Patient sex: M
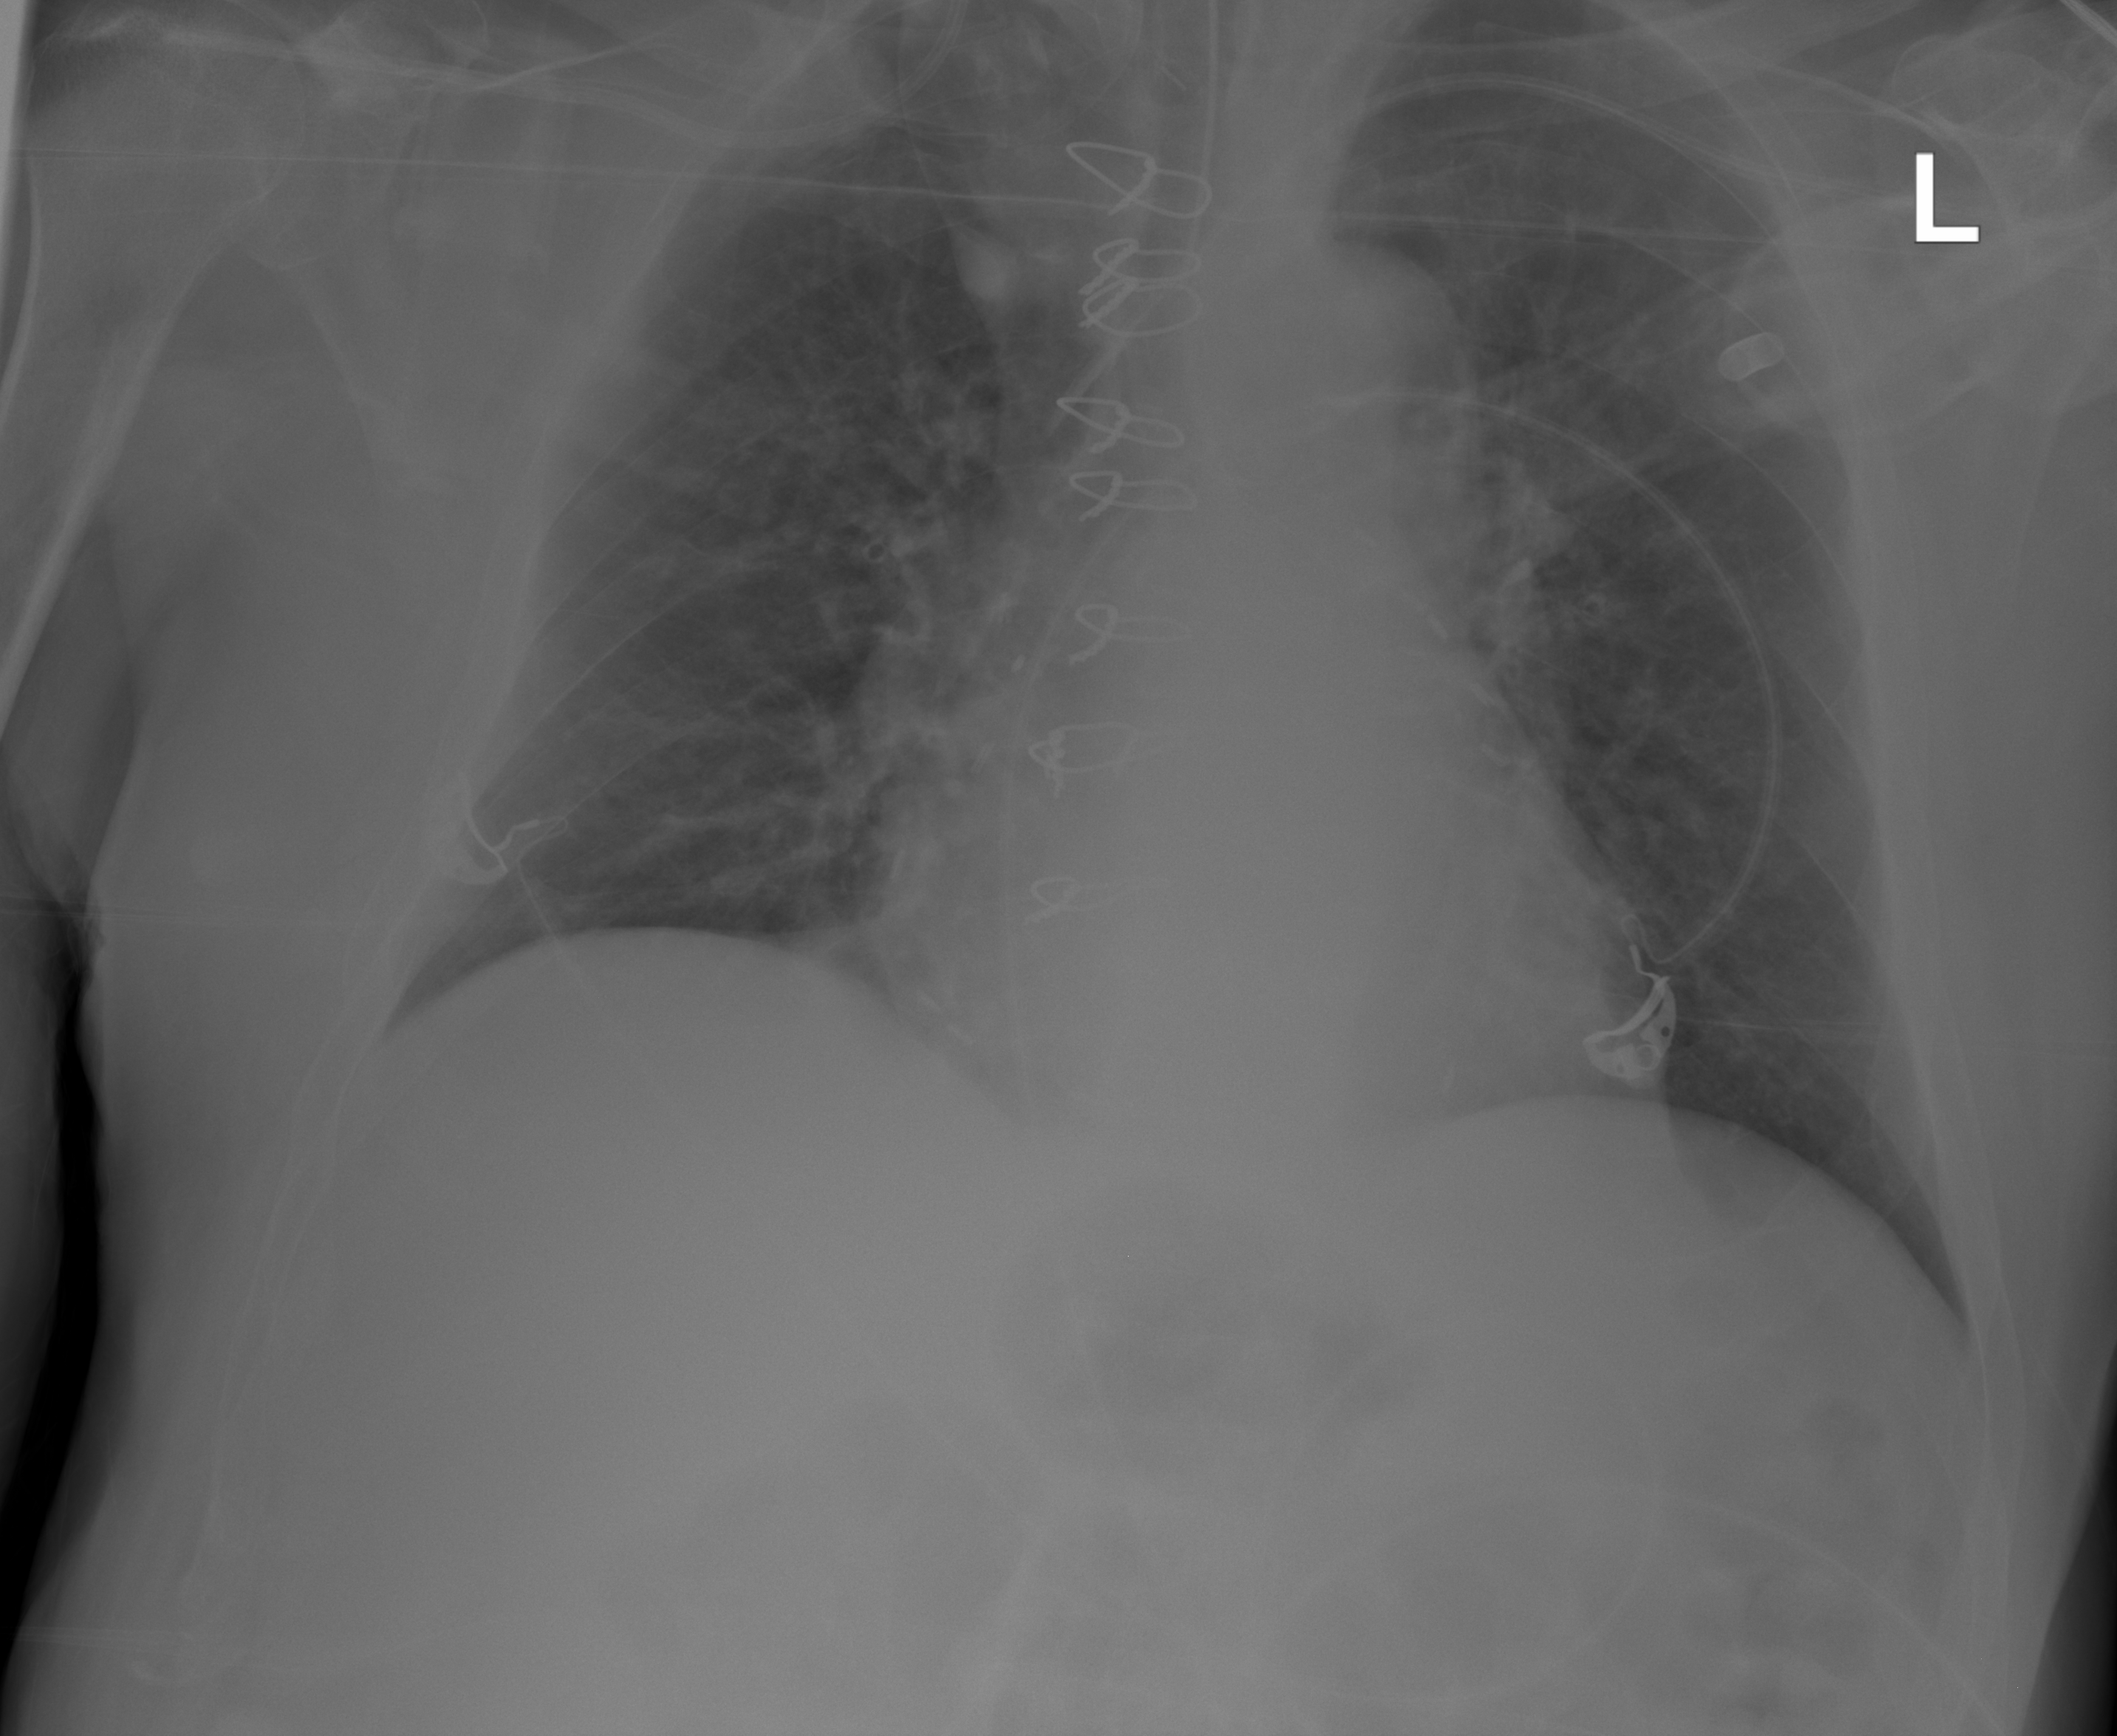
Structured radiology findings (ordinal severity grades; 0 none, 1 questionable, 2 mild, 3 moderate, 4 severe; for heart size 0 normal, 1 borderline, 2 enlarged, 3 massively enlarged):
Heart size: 1
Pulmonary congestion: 0
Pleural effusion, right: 0
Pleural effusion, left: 0
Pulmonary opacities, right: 2
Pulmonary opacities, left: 2
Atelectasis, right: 2
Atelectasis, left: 2